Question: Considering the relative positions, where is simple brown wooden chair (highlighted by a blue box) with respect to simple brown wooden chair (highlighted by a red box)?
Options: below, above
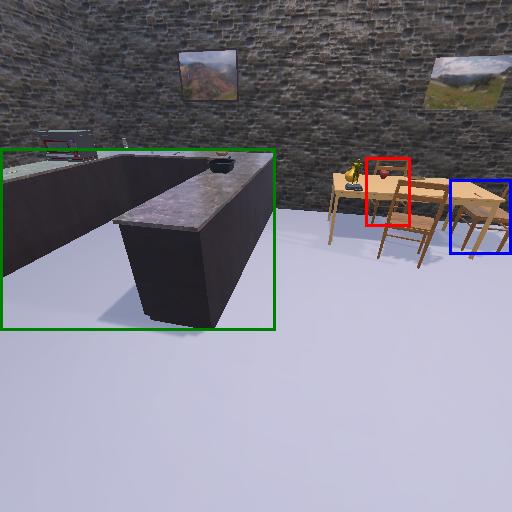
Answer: below